Question: I have a map with markers, and I need to select one marker by dafault, like shown below. Is this possible using <URL>?

Ok here is what worked for me:
'''
Gmaps.map.callback = function() {
if (Gmaps.map.markers.length == 1) {
//only one marker, choose the zoom level you expect
setTimeout(function() { Gmaps.map.serviceObject.setZoom(15);}, 50);
}
else{
//more than one marker, let's auto_zoom
Gmaps.map.map_options.auto_zoom = true;
Gmaps.map.adjustMapToBounds();
}
// focus on first marker
marker = Gmaps.map.markers[0]
setTimeout(function() { google.maps.event.trigger(marker.serviceObject, 'click') }, 250);
}
'''
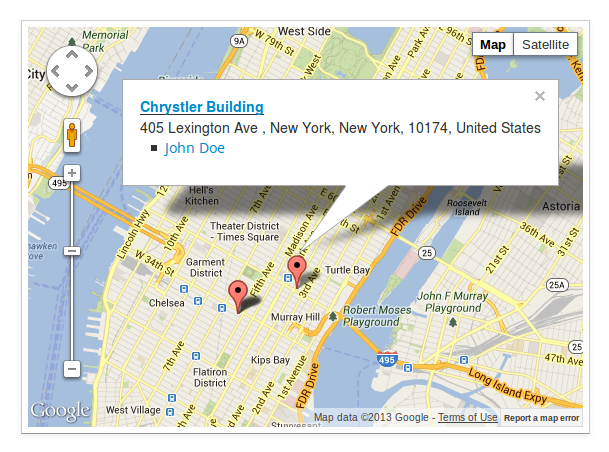
Answer: 1.5.6 is not that convenient, but:
First get your marker (should live in 'Gmaps.map.markers')
Then:
'''
google.maps.event.trigger(marker.serviceObject, 'click')
'''